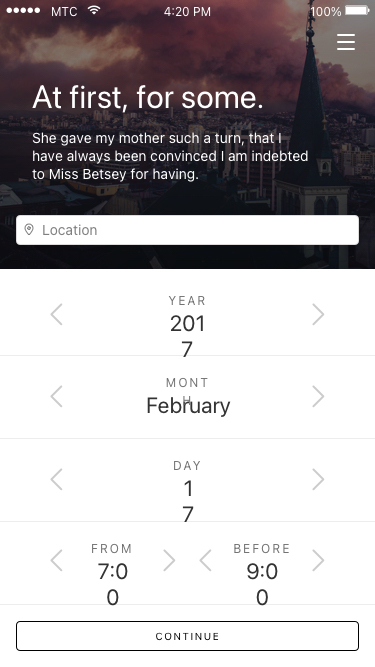
Text in this UI design:
9:00
Before
7:00
From
17
Day
February
Month
2017
Year
She gave my mother such a turn, that I have always been convinced I am indebted to Miss Betsey for having.
At first, for some.